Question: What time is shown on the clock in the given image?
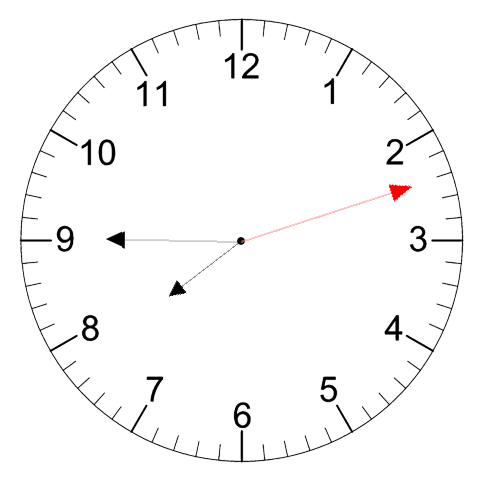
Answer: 07:45:12